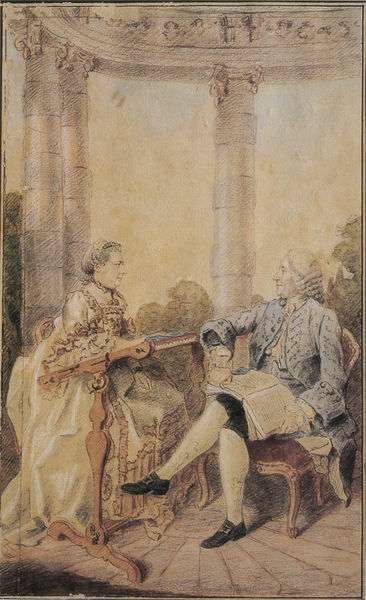
Titel: Monsieur et Madame Mirleau de Neuville en 1766
Künstler: Louis Carrogis de Carmontelle
Institution: Privatsammlung.
Schlagwörter: blau, gemälde, himmel, mann, schatten, weiß, wolken, aquarell, bäume, gelb, grün, landschaft, sitzen, blume, braun, elegant, frau, frisur, grau, hell, hintergrund, holz, kleid, licht, orange, pastell, schwarz, stuhl, szene, säule, säulen, tisch, vordergrund, zeichnung, dame, rose, rot, gespräch, rock, anzug, architektur, arm, barock, diener, dienerin, kleidung, rahmen, stehen, stein, ärmel, herr, portrait, öl, natur, busch, sonne, boden, reich, sitzend, adel, paar, rokkoko, musik, locken, rokoko, rosa, seide, vornehm, rund, garten, perücke, ornage, magd, sommer, bücher, papier, lehne, pflaster, unterhaltung, zwei, schuhe, kette, grafik, tag, hocker, schemel, karikatur, polster, salon, lesen, verzierung, gestell, kammer, strumpf, jacket, strümpfe, kolonnade, offen, antike, buch, schraffur, zeitschrift, koloriert, schuh, trommel, pult, umschlag, biedermeier, seiten, polsterung, schreiben, strumpfhose, adelig, strumpfhosen, tempel, gelehrter, kniebundhosen, monopteros, pavillon, rundtempel, tholos, sekretär, lernen, gegenüber, pavillion, vorlesen, reifrock, menzel, rondell, alonge, coloriert, trommeln, boucher, vorleserin, galant, beinkleid, webrahmen, stickrahmen, edelfrau, bum, königspaar, gefächert, stehpult, parücke, schuhes, tête à tête, schuhschnallen, lesetisch, chnallen, diernin, frederic ii, gartensäulen, tête à t^te, holzpult